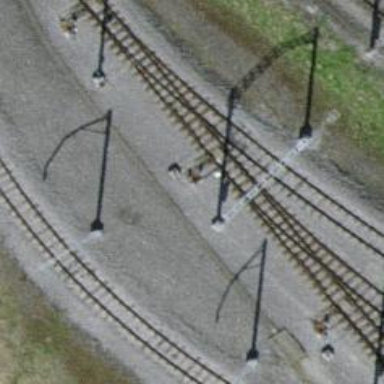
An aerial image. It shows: Railway switch.